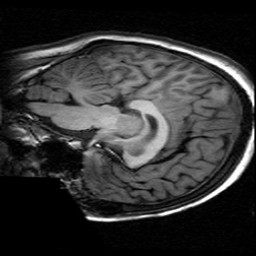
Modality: T1w
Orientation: sagittal
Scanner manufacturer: ge
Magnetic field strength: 3 T
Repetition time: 0.00904 s
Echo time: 0.00184 s